Question: I am using a price range, ie jquery range slider.
And i have two text fields and price range slider below image
Image

HTML Code
'''
<form name="range_form" method="post">
INR <input type="text" id="amount1" name="amount1" >
- INR <input type="text" id="amount2" name="amount2" >
</form>
<div id="slider-range"></div>
'''
jQuery Code
'''
$(function() {
$( "#slider-range" ).slider({
range: true,
min: 0,
max: 99999,
values: [ 75, 300 ],
slide: function( event, ui ) {
$( "#amount1" ).val(ui.values[ 0 ]);
$( "#amount2" ).val(ui.values[ 1 ]);
}
});
$("#amount1").val($( "#slider-range" ).slider( "values", 0 ));
$("#amount2").val($( "#slider-range" ).slider( "values", 1 ));
});
'''
And above code is to displays the price range is two text fields.
Now My Question starts here...
How can i submit 'form' when 'input text' field is change.
I have tried working with 'keyup' , 'keydown' , 'onchange' but working what i am looking for.
Cos I am not inserting the values in 'text' field from keyboard, it gets the values from 'slider ranges'.. so how i can submit when text field is changed.
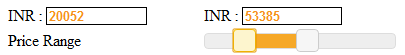
Answer: You can add a 'stop' event handler to your slider widget to submit the form when the user stops sliding:
'''
$( "#slider-range" ).slider({
range: true,
min: 0,
max: 99999,
values: [ 75, 300 ],
slide: function( event, ui ) {
$( "#amount1" ).val(ui.values[ 0 ]);
$( "#amount2" ).val(ui.values[ 1 ]);
},
stop : function (event, ui) {
$('#range_form').trigger('submit');
}
});
'''
This will trigger a 'submit' event on the parent form of the slider widget. Note that I selected the form by ID so you will have to add an ID to the form, or change the selection for the form to: '$('[name="range_form"]')' (this is much less effecient).
Docs for the 'stop' event: <URL>